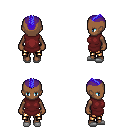
a pixel art fantasy rpg character, female body template, human, dark skin, maroon tunic, gold greaves, blue short mohawk hairstyle, white slippers, four views (front, back, left, right), 2x2 character sprite sheet, small pixel art, hard edges, no anti-aliasing